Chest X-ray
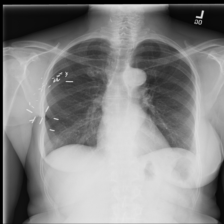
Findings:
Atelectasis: negative
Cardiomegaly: negative
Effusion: negative
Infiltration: negative
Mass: negative
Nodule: negative
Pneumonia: negative
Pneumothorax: negative
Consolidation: negative
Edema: negative
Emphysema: negative
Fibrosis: negative
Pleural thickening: negative
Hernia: negative